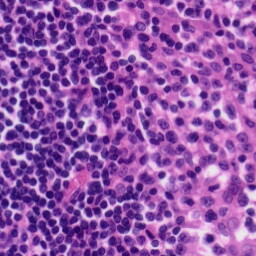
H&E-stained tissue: Tonsil